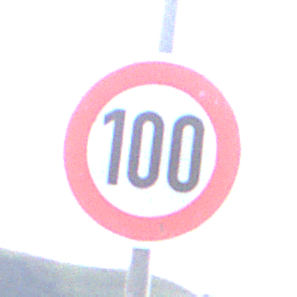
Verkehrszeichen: Geschwindigkeit100
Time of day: SunriseSunset
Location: Outdoor (Nature)
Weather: PartlyCloudy
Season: NotSpecified
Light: Natural